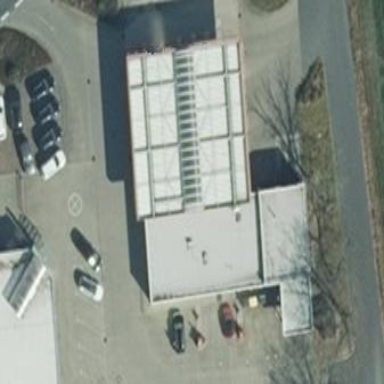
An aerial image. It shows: View of roof of building.